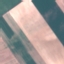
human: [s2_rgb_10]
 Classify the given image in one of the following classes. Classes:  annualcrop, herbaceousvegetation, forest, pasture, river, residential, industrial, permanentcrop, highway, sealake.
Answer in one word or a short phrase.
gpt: AnnualCrop